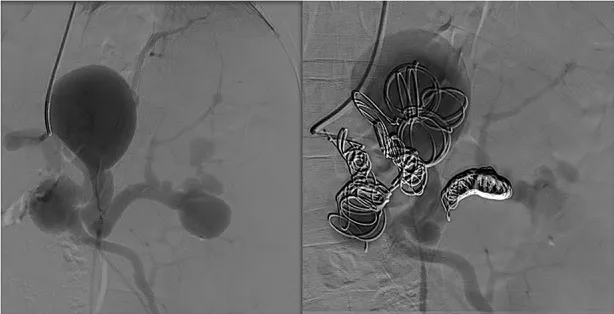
Selective angiography showed that the blood flow to the spleen was significantly reduced.
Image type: radiology (ct)